Question: I am using greasemonkey script and have updating the table using following code. I have attached the image of the table. But when I click on the delete , rowIndex returns -1 for all the rows. I am not getting why it is returning -1.
'''
table = document.getElementById( 'keys-table' );
if ( !table ) return;
table.innerHTML = '';
// header
row = document.createElement( 'tr' );
th = document.createElement( 'th' );
th.innerHTML = "Group"; row.appendChild( th );
th = document.createElement( 'th' );
th.innerHTML = "Key"; row.appendChild( th );
th = document.createElement( 'th' );
th.innerHTML = " "; row.appendChild( th );
table.appendChild( row );
// keys
for ( i = 0 ; i < keys.length ; i++ ) {
row = document.createElement( 'tr' );
td = document.createElement( 'td' );
td.innerHTML = keys[i][0];
row.appendChild( td );
td = document.createElement( 'td' );
td.innerHTML = keys[i][1];
row.appendChild( td );
td = document.createElement( 'td' );
button = document.createElement( 'input' );
button.type = 'button';
button.value = 'Delete';
button.addEventListener( "click", function(event) {
DeleteKey( event.target.parentNode.parentNode.rowIndex,event.target);
}, false );
td.appendChild( button );
row.appendChild( td );
table.appendChild( row );
}
'''

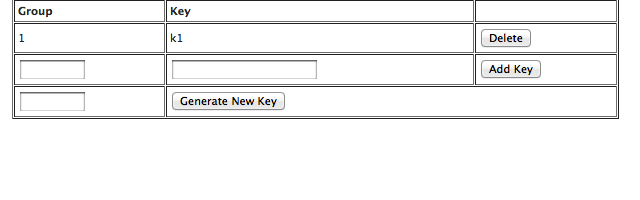
Answer: The 'tr' elements want to be in a '<tbody>' element.
Usually the browser inserts one automatically, but if it did, you're wiping it out with...
'''
table.innerHTML = '';
'''
If you make sure that the original table has a '<tbody>', then do this...
'''
table = document.getElementById( 'keys-table' );
if ( !table ) return;
var tbody = table.tBodies[0];
tbody.innerHTML = '';
'''
...and then append the rows to 'tbody', it will work.
---
Side note, but I'd personally recommend using DOM methods to remove the old rows instead of 'innerHTML'.
'''
var tbody = table.tBodies[0];
while( tbody.firstChild )
tbody.removeChild( tbody.firstChild );
'''
or
'''
var tbody = table.tBodies[0];
while( tbody.rows[0] )
tbody.deleteRow( tbody.rows[0] );
'''
Seems more proper.